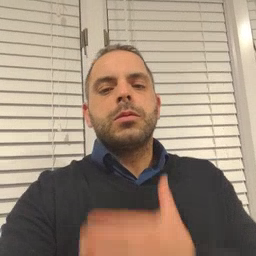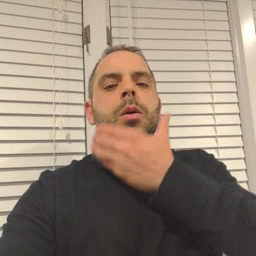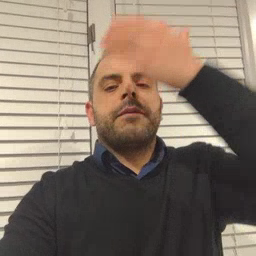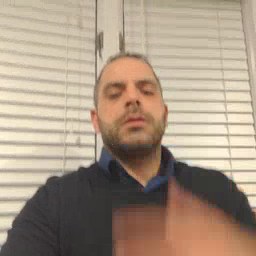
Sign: giraffe